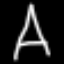
Label: The Eiffel Tower